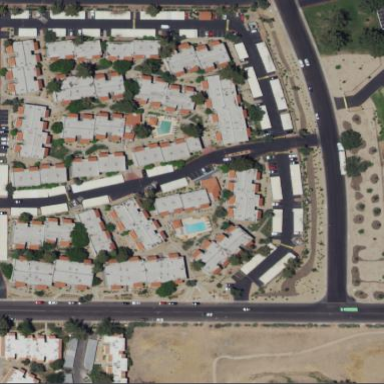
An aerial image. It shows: Residential area with apartment buildings.